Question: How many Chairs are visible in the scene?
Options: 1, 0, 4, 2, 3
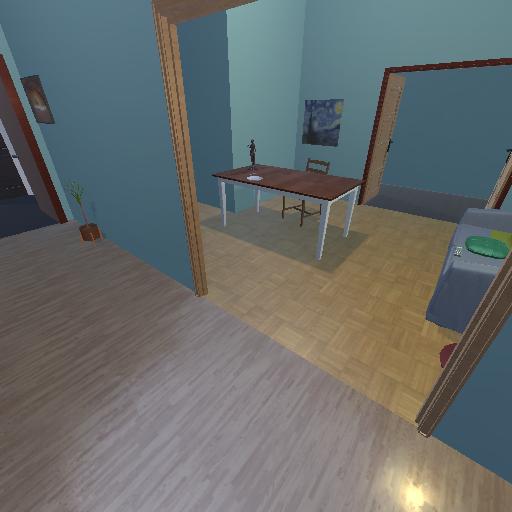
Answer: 1